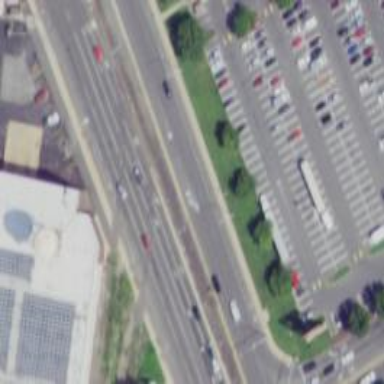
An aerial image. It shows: Primary highway.